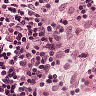
Metastatic tissue present: no